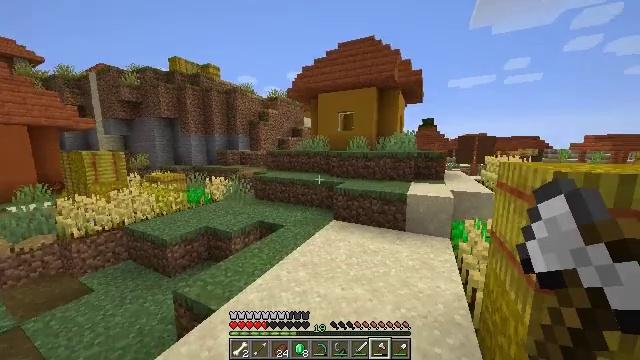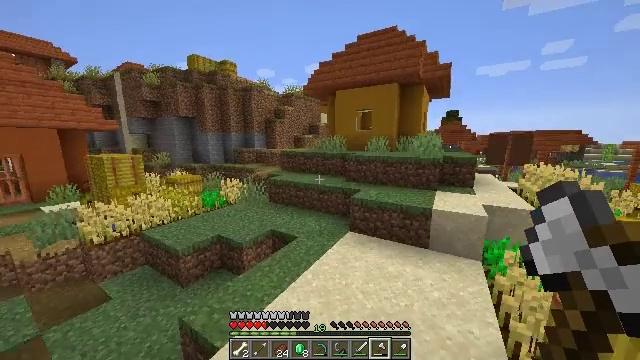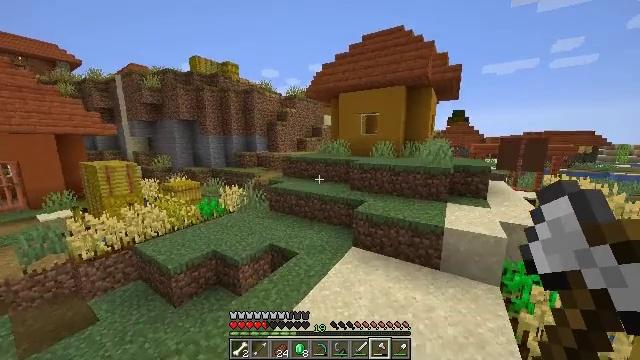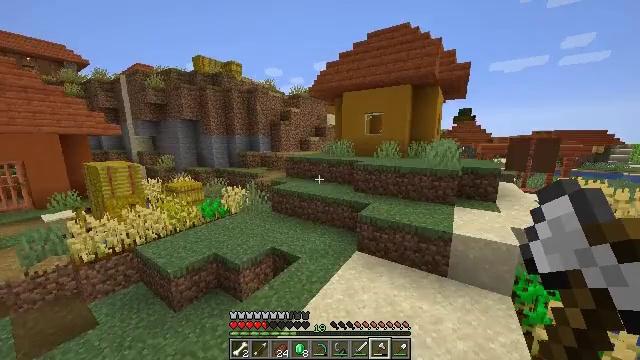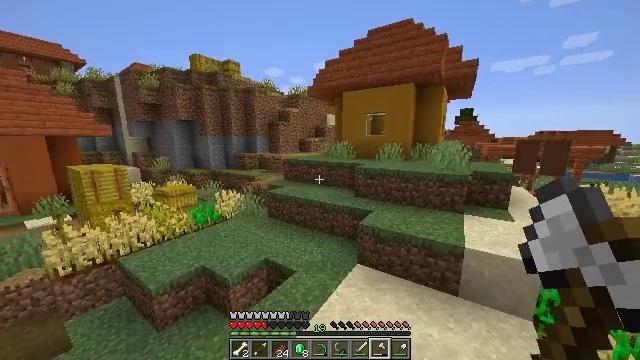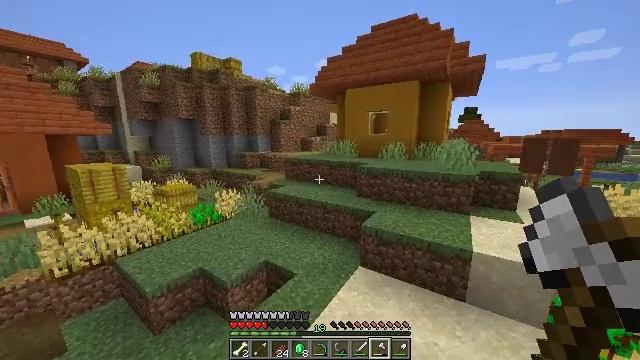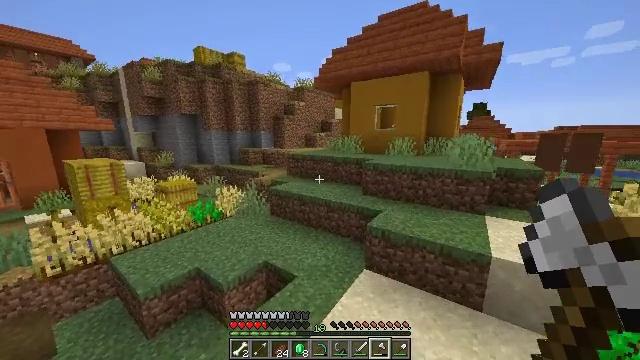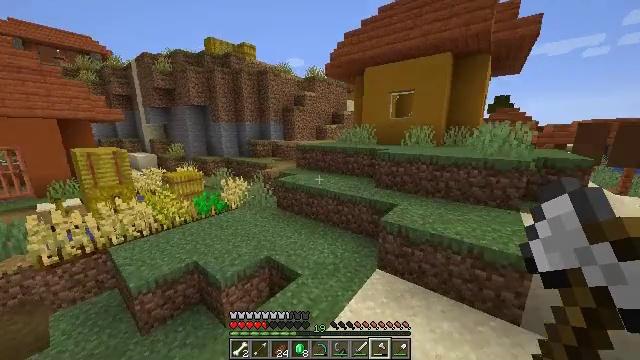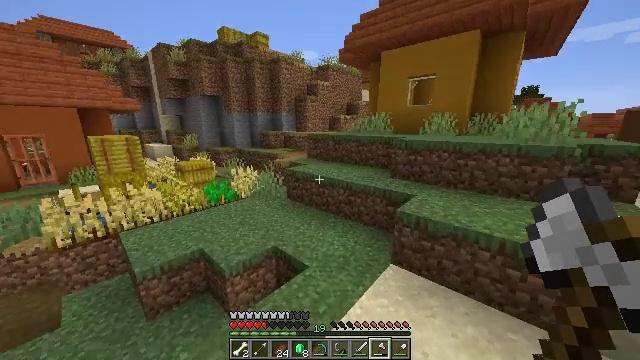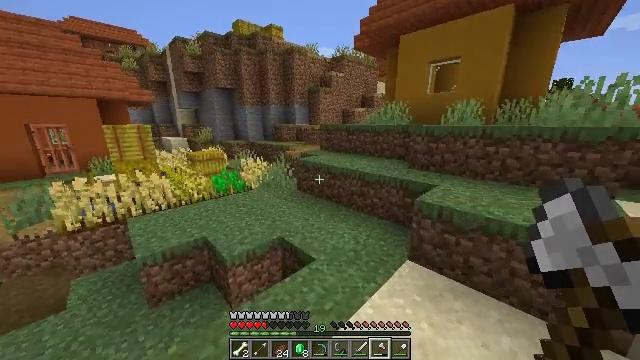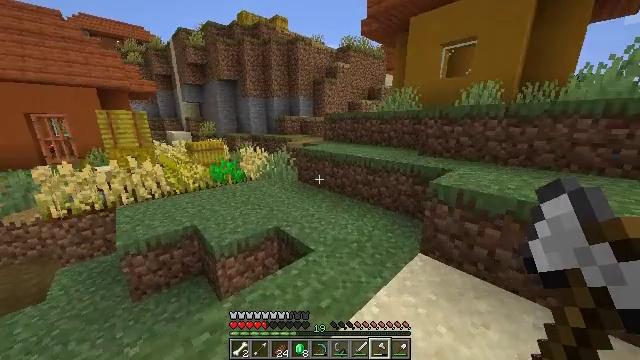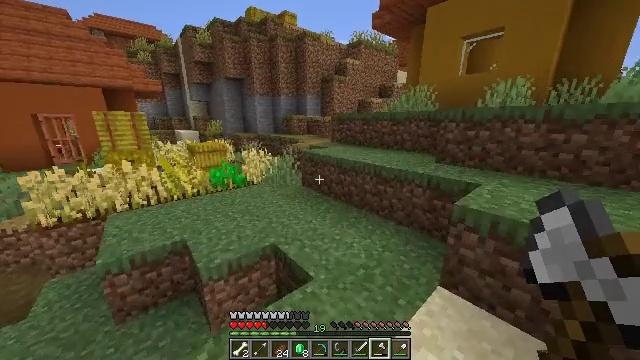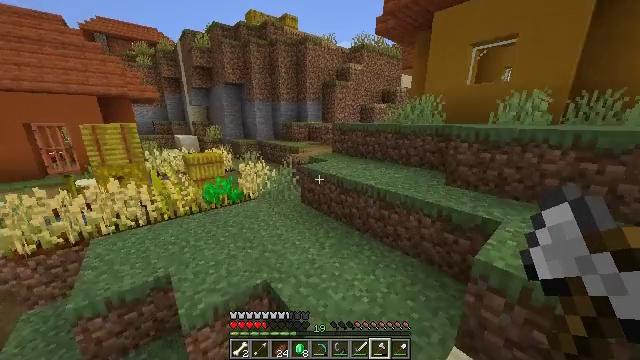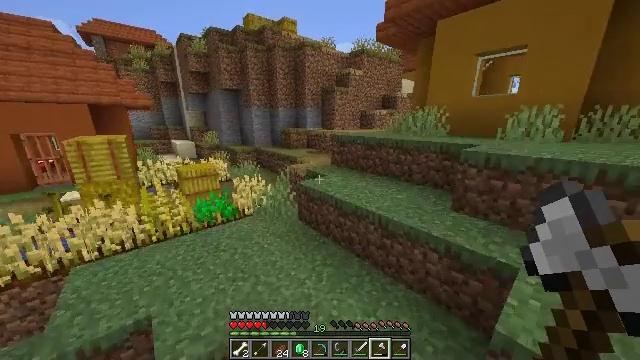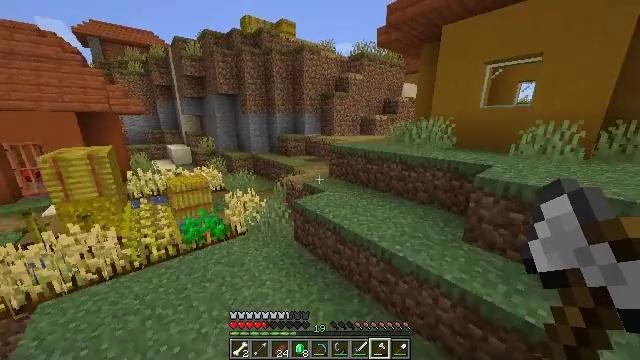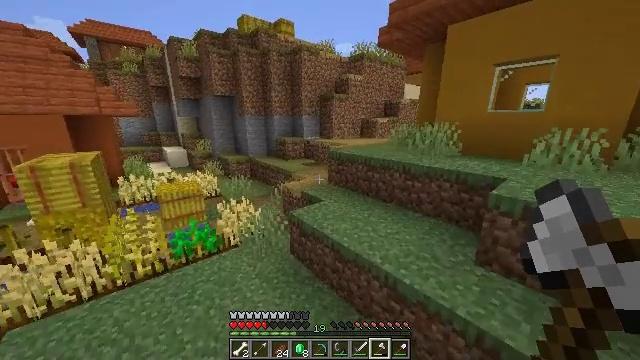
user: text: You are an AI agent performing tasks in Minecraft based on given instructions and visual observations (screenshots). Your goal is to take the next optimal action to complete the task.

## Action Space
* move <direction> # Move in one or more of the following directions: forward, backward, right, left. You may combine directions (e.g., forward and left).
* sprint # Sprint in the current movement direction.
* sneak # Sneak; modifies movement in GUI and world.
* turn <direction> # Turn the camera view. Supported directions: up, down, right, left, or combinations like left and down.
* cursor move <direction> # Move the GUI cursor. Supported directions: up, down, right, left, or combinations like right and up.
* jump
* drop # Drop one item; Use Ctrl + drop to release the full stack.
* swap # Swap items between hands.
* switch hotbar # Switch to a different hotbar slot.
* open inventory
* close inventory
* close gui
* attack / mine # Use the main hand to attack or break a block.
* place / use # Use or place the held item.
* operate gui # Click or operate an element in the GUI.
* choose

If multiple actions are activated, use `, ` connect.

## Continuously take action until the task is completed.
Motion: motion action
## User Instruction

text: Prepare to craft chainmail boots using the crafting table.
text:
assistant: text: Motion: move forward, sprint, turn left and down, jump
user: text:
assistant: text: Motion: move forward, sprint, turn left, jump
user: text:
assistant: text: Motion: move forward, sprint, turn left, jump
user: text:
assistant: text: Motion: move forward, jump
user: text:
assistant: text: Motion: move forward, jump
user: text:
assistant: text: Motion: move forward, turn left, jump
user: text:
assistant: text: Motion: move forward, turn left and down, jump
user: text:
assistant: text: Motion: move forward, turn left and down, jump
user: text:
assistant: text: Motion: move forward, turn left, jump
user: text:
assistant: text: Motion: move forward, turn left, jump
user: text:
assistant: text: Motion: move forward, sprint, turn left, jump
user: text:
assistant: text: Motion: move forward, sprint, jump
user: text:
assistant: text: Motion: move forward, sprint, jump
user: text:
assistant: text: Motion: move forward, jump
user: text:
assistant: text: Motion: move forward, jump
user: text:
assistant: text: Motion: move forward, jump
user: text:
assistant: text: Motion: move forward, jump
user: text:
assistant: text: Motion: move forward, jump
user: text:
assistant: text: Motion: move forward, jump
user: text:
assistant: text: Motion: move forward, jump
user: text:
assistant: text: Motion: move forward, sprint, jump
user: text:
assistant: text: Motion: move forward, sprint, turn right, jump
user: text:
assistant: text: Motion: move forward, sprint, turn right and up, jump
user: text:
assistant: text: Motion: move forward, sprint, turn right, jump
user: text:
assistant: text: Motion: move forward, jump
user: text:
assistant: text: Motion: move forward, jump
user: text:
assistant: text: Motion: move forward, jump
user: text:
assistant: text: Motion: move forward, jump
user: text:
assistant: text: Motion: move forward, sprint, jump
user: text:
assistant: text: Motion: move forward, sprint, jump